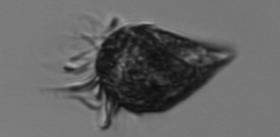
Label: Strombidium_wulffi